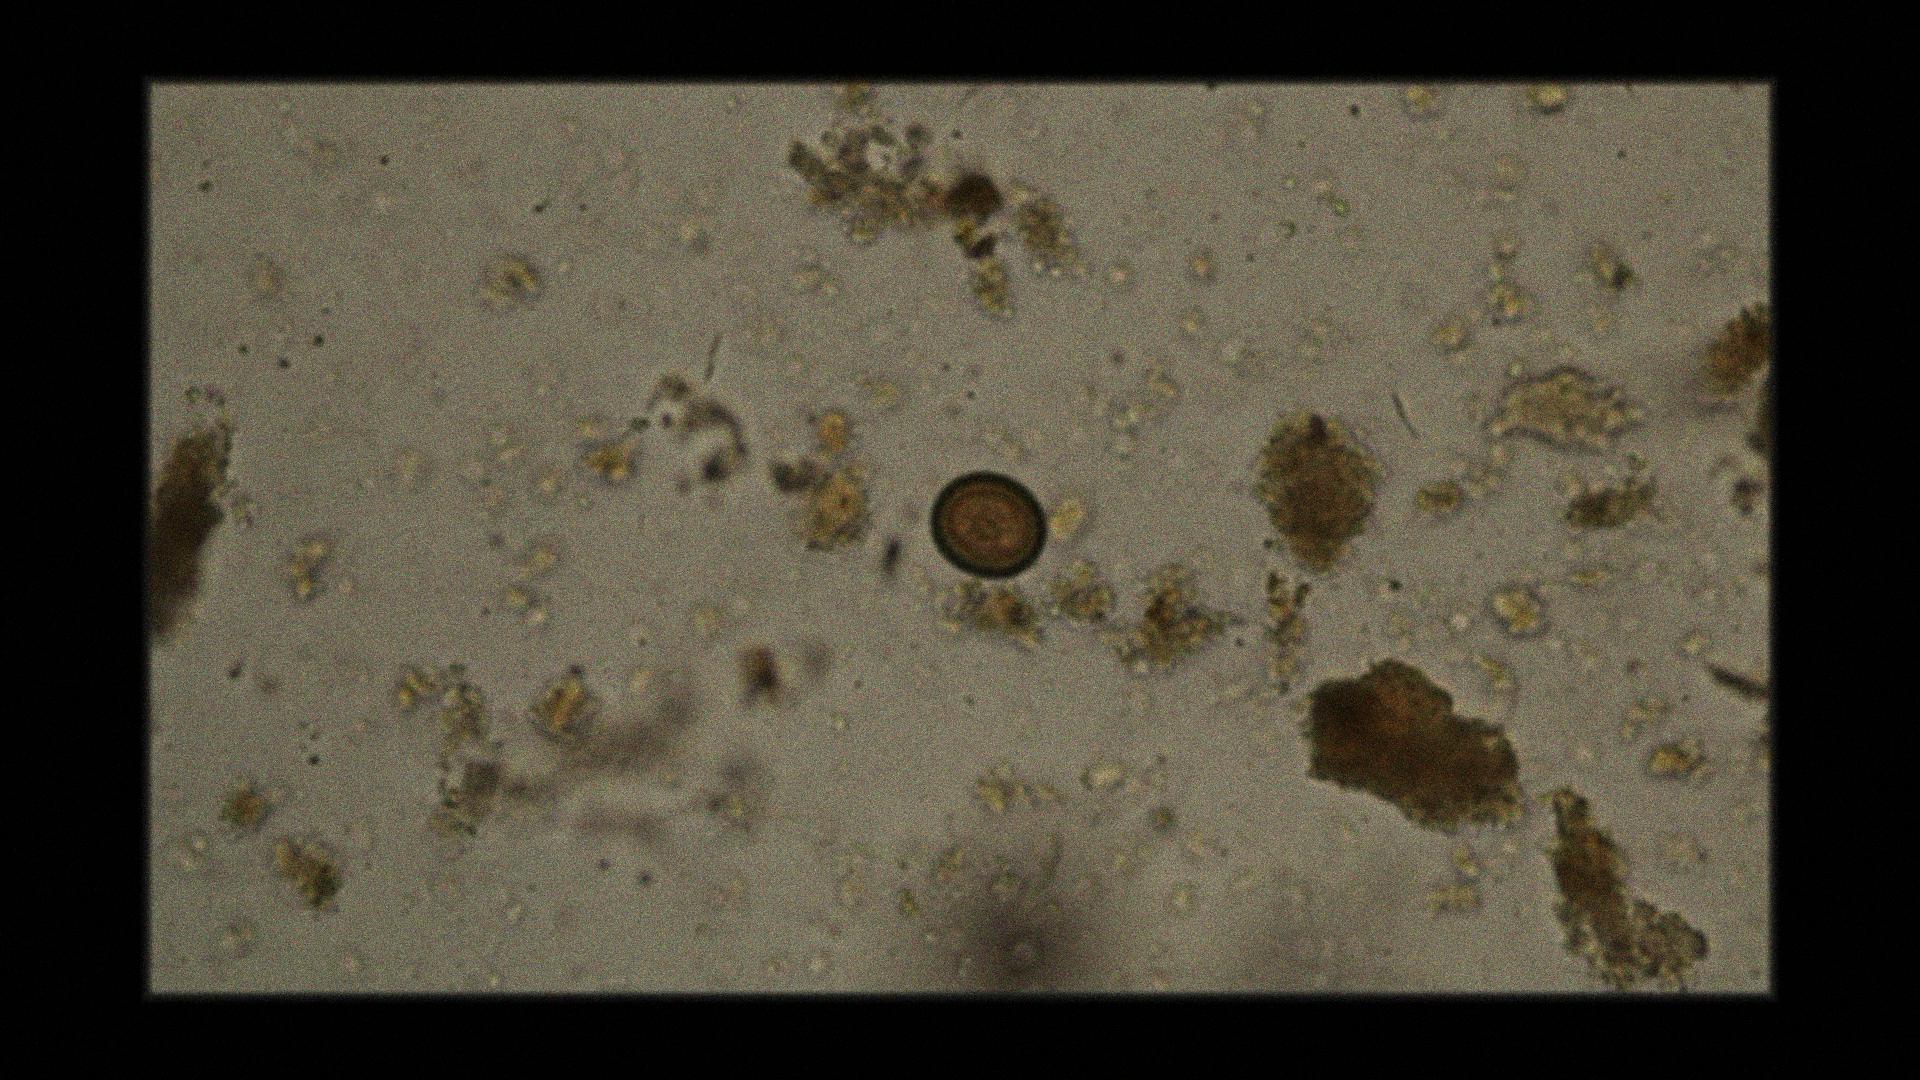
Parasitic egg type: Taenia spp. egg